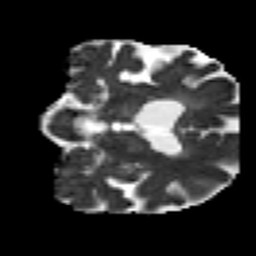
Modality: MD
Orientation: coronal
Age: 66
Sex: female
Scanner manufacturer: siemens
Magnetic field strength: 3 T
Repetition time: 7.3 s
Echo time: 0.087 s